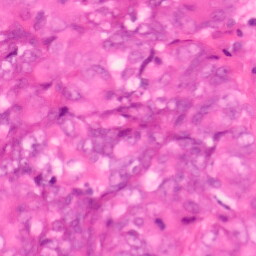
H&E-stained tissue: Colon